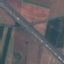
Land use / land cover: Highway